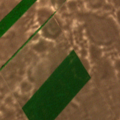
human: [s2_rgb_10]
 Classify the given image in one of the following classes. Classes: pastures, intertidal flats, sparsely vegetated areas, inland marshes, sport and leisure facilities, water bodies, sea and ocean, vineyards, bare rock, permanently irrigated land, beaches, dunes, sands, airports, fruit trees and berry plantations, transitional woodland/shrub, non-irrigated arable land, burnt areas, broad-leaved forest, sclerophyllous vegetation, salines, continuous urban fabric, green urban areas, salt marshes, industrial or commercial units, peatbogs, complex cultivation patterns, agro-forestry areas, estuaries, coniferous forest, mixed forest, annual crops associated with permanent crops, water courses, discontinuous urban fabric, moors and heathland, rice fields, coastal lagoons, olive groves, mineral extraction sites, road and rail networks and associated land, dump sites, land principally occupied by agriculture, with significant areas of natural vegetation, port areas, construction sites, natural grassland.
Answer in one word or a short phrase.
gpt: non-irrigated arable land